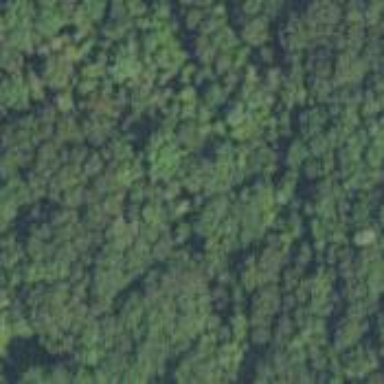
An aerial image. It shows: Woodland consisting mainly of needle-leaved trees.